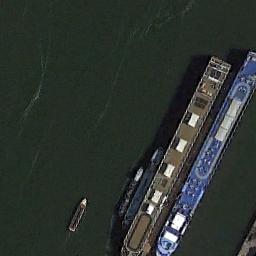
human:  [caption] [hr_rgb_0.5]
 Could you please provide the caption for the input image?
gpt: Several boats are neatly docked by the dock, One is moving .

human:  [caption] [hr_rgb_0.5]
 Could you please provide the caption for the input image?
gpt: The two ships are docked at the dock and several boats are next to the ships .

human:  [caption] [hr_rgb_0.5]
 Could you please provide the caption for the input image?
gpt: There are many ships in the green water .

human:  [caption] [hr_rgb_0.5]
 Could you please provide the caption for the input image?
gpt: Three ships of different shapes and sizes are at sea .

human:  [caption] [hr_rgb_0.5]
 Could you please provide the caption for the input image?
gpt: The blue ship is at the harbor .